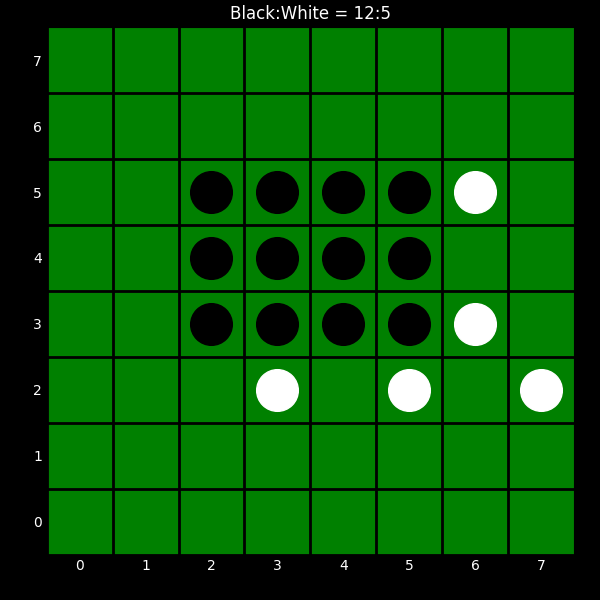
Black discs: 12
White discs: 5